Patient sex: M
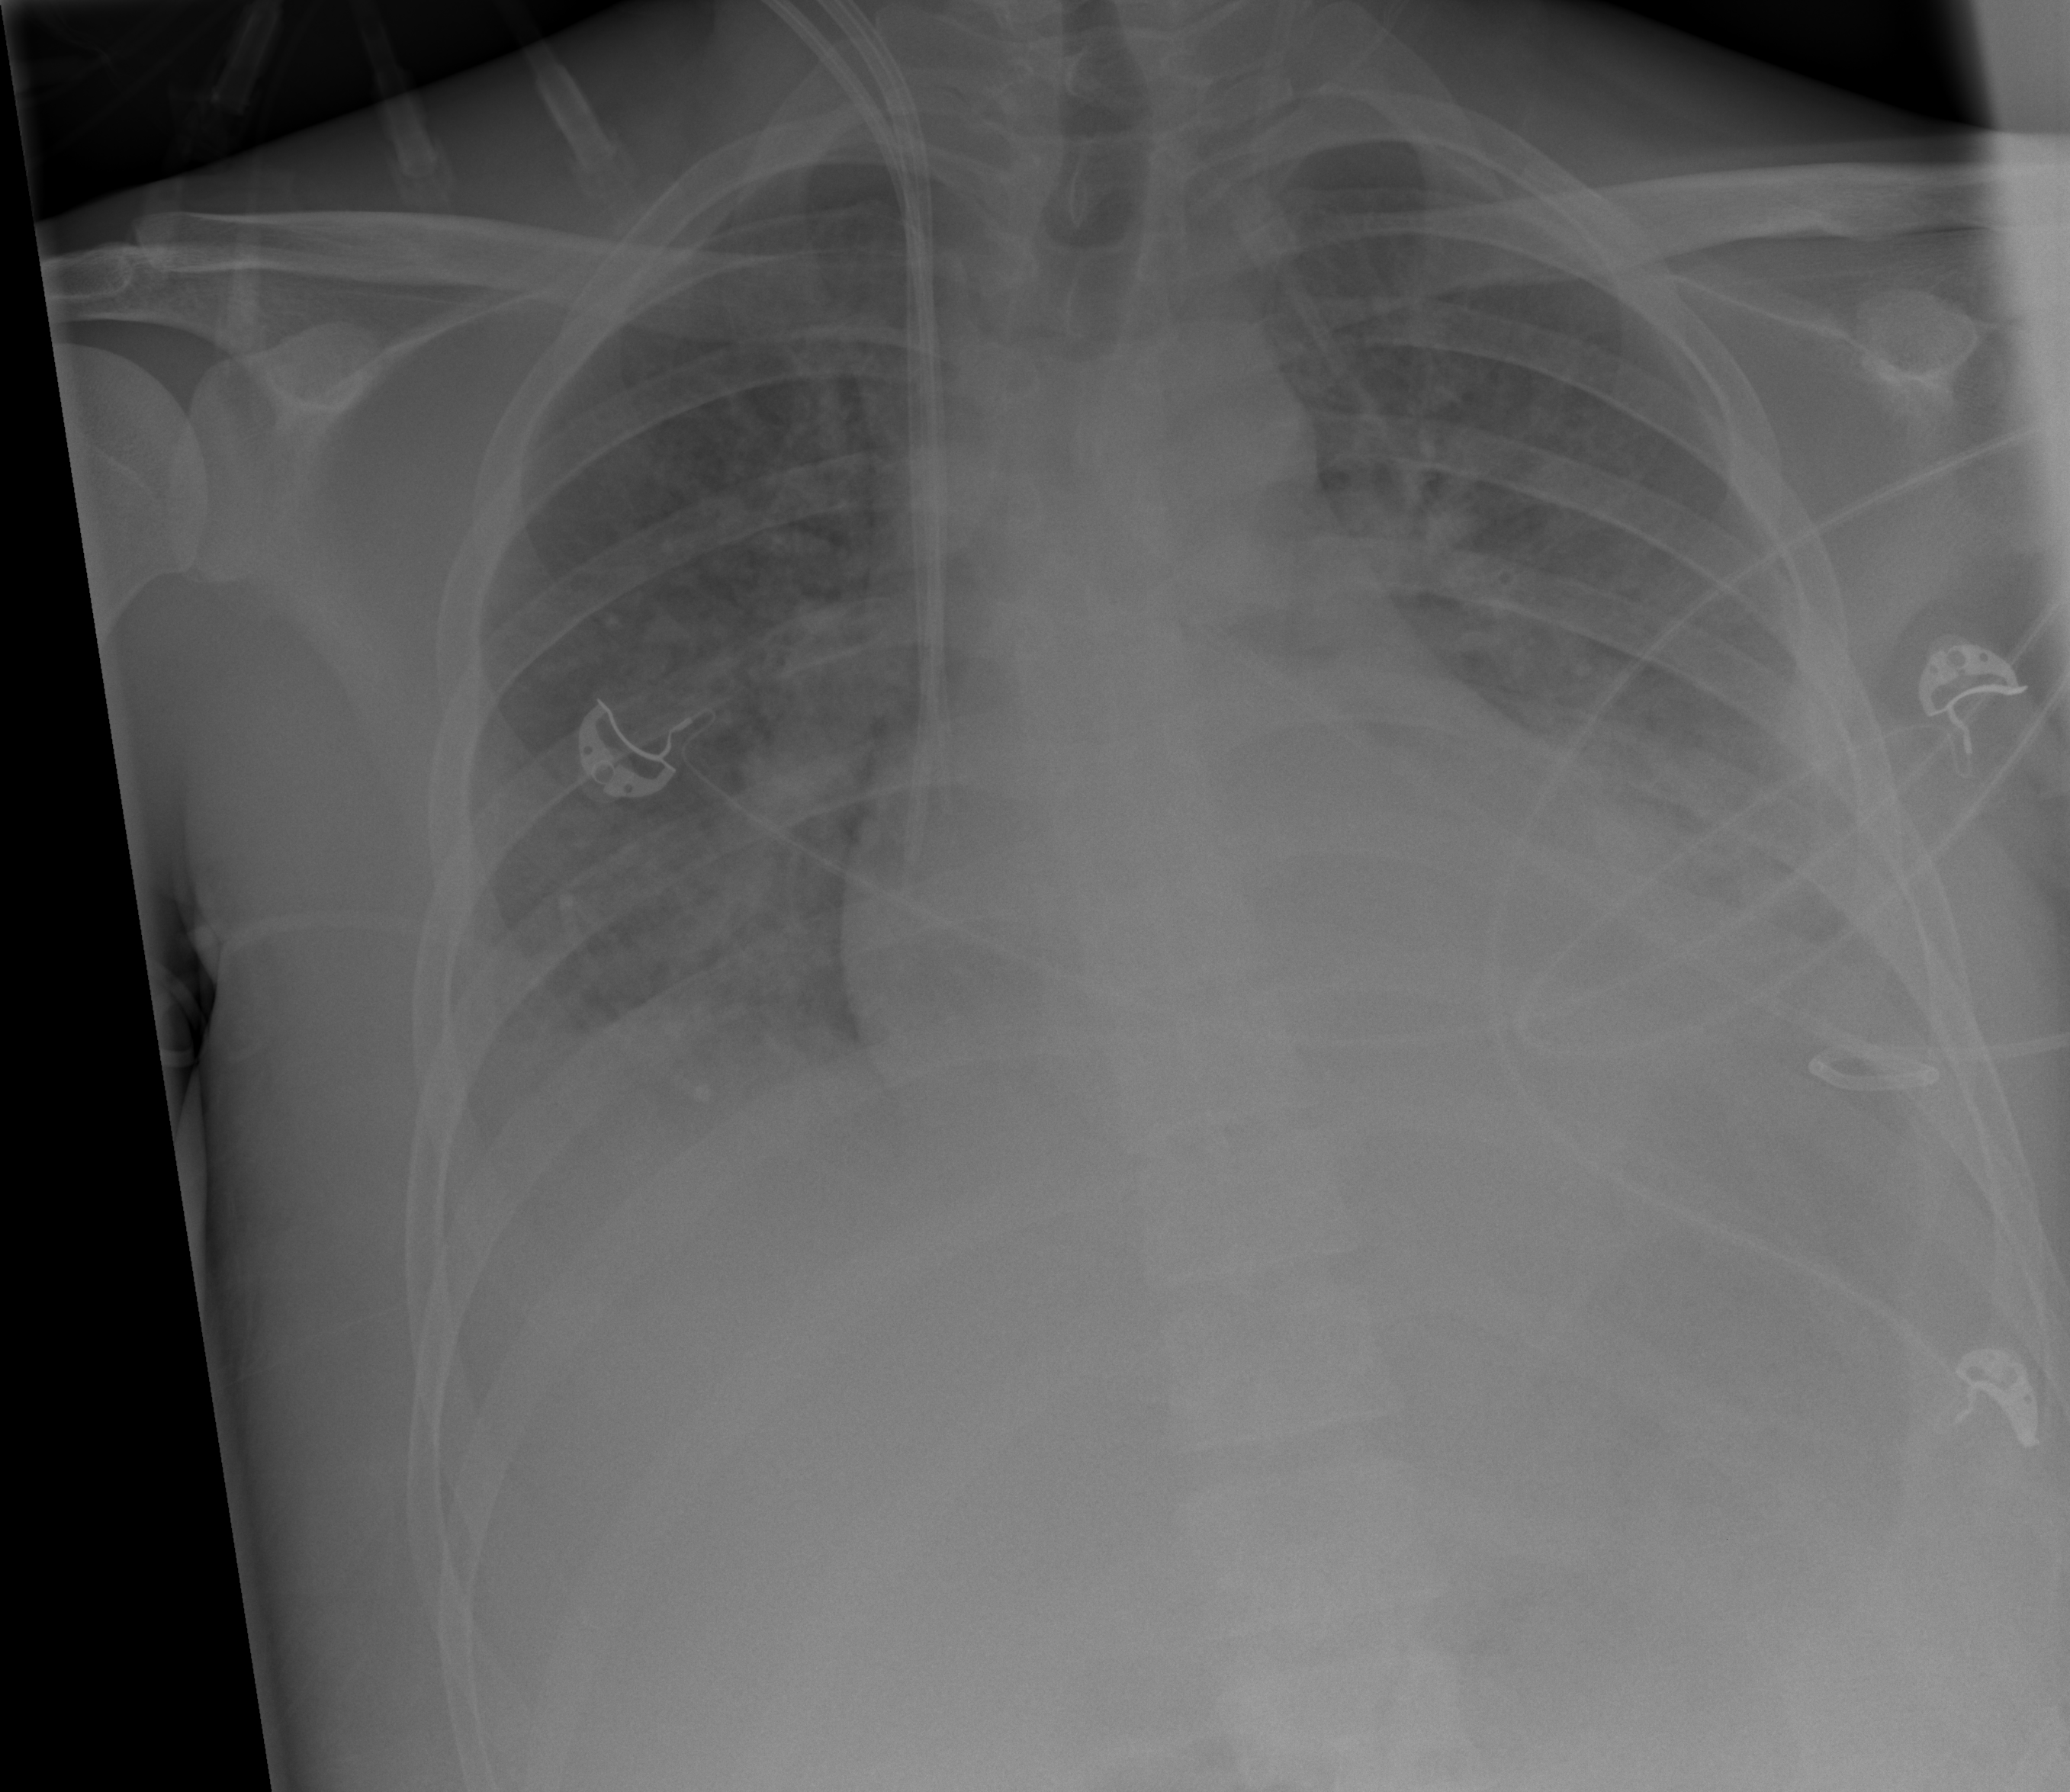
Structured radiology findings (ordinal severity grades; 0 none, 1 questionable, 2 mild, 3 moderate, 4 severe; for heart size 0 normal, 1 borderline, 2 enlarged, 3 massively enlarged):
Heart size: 2
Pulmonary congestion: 3
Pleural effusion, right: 2
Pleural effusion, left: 2
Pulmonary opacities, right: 2
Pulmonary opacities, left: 2
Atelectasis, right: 2
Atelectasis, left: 3